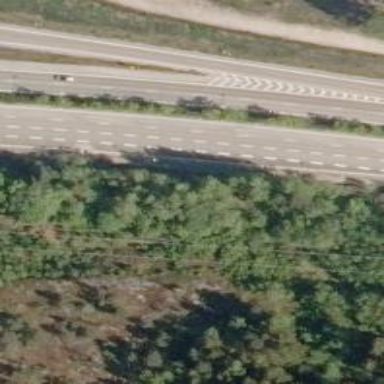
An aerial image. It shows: Asphalt motorway.